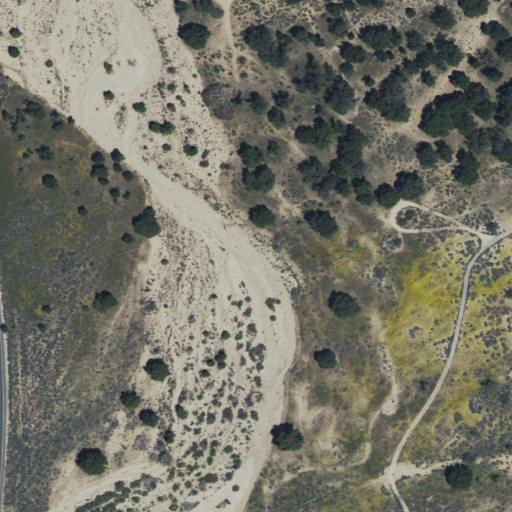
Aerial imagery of valley in California named Cañada Aguanga containing shrub, grassland, woody wetlands, and open development